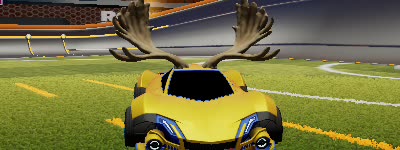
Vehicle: werewolf